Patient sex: M
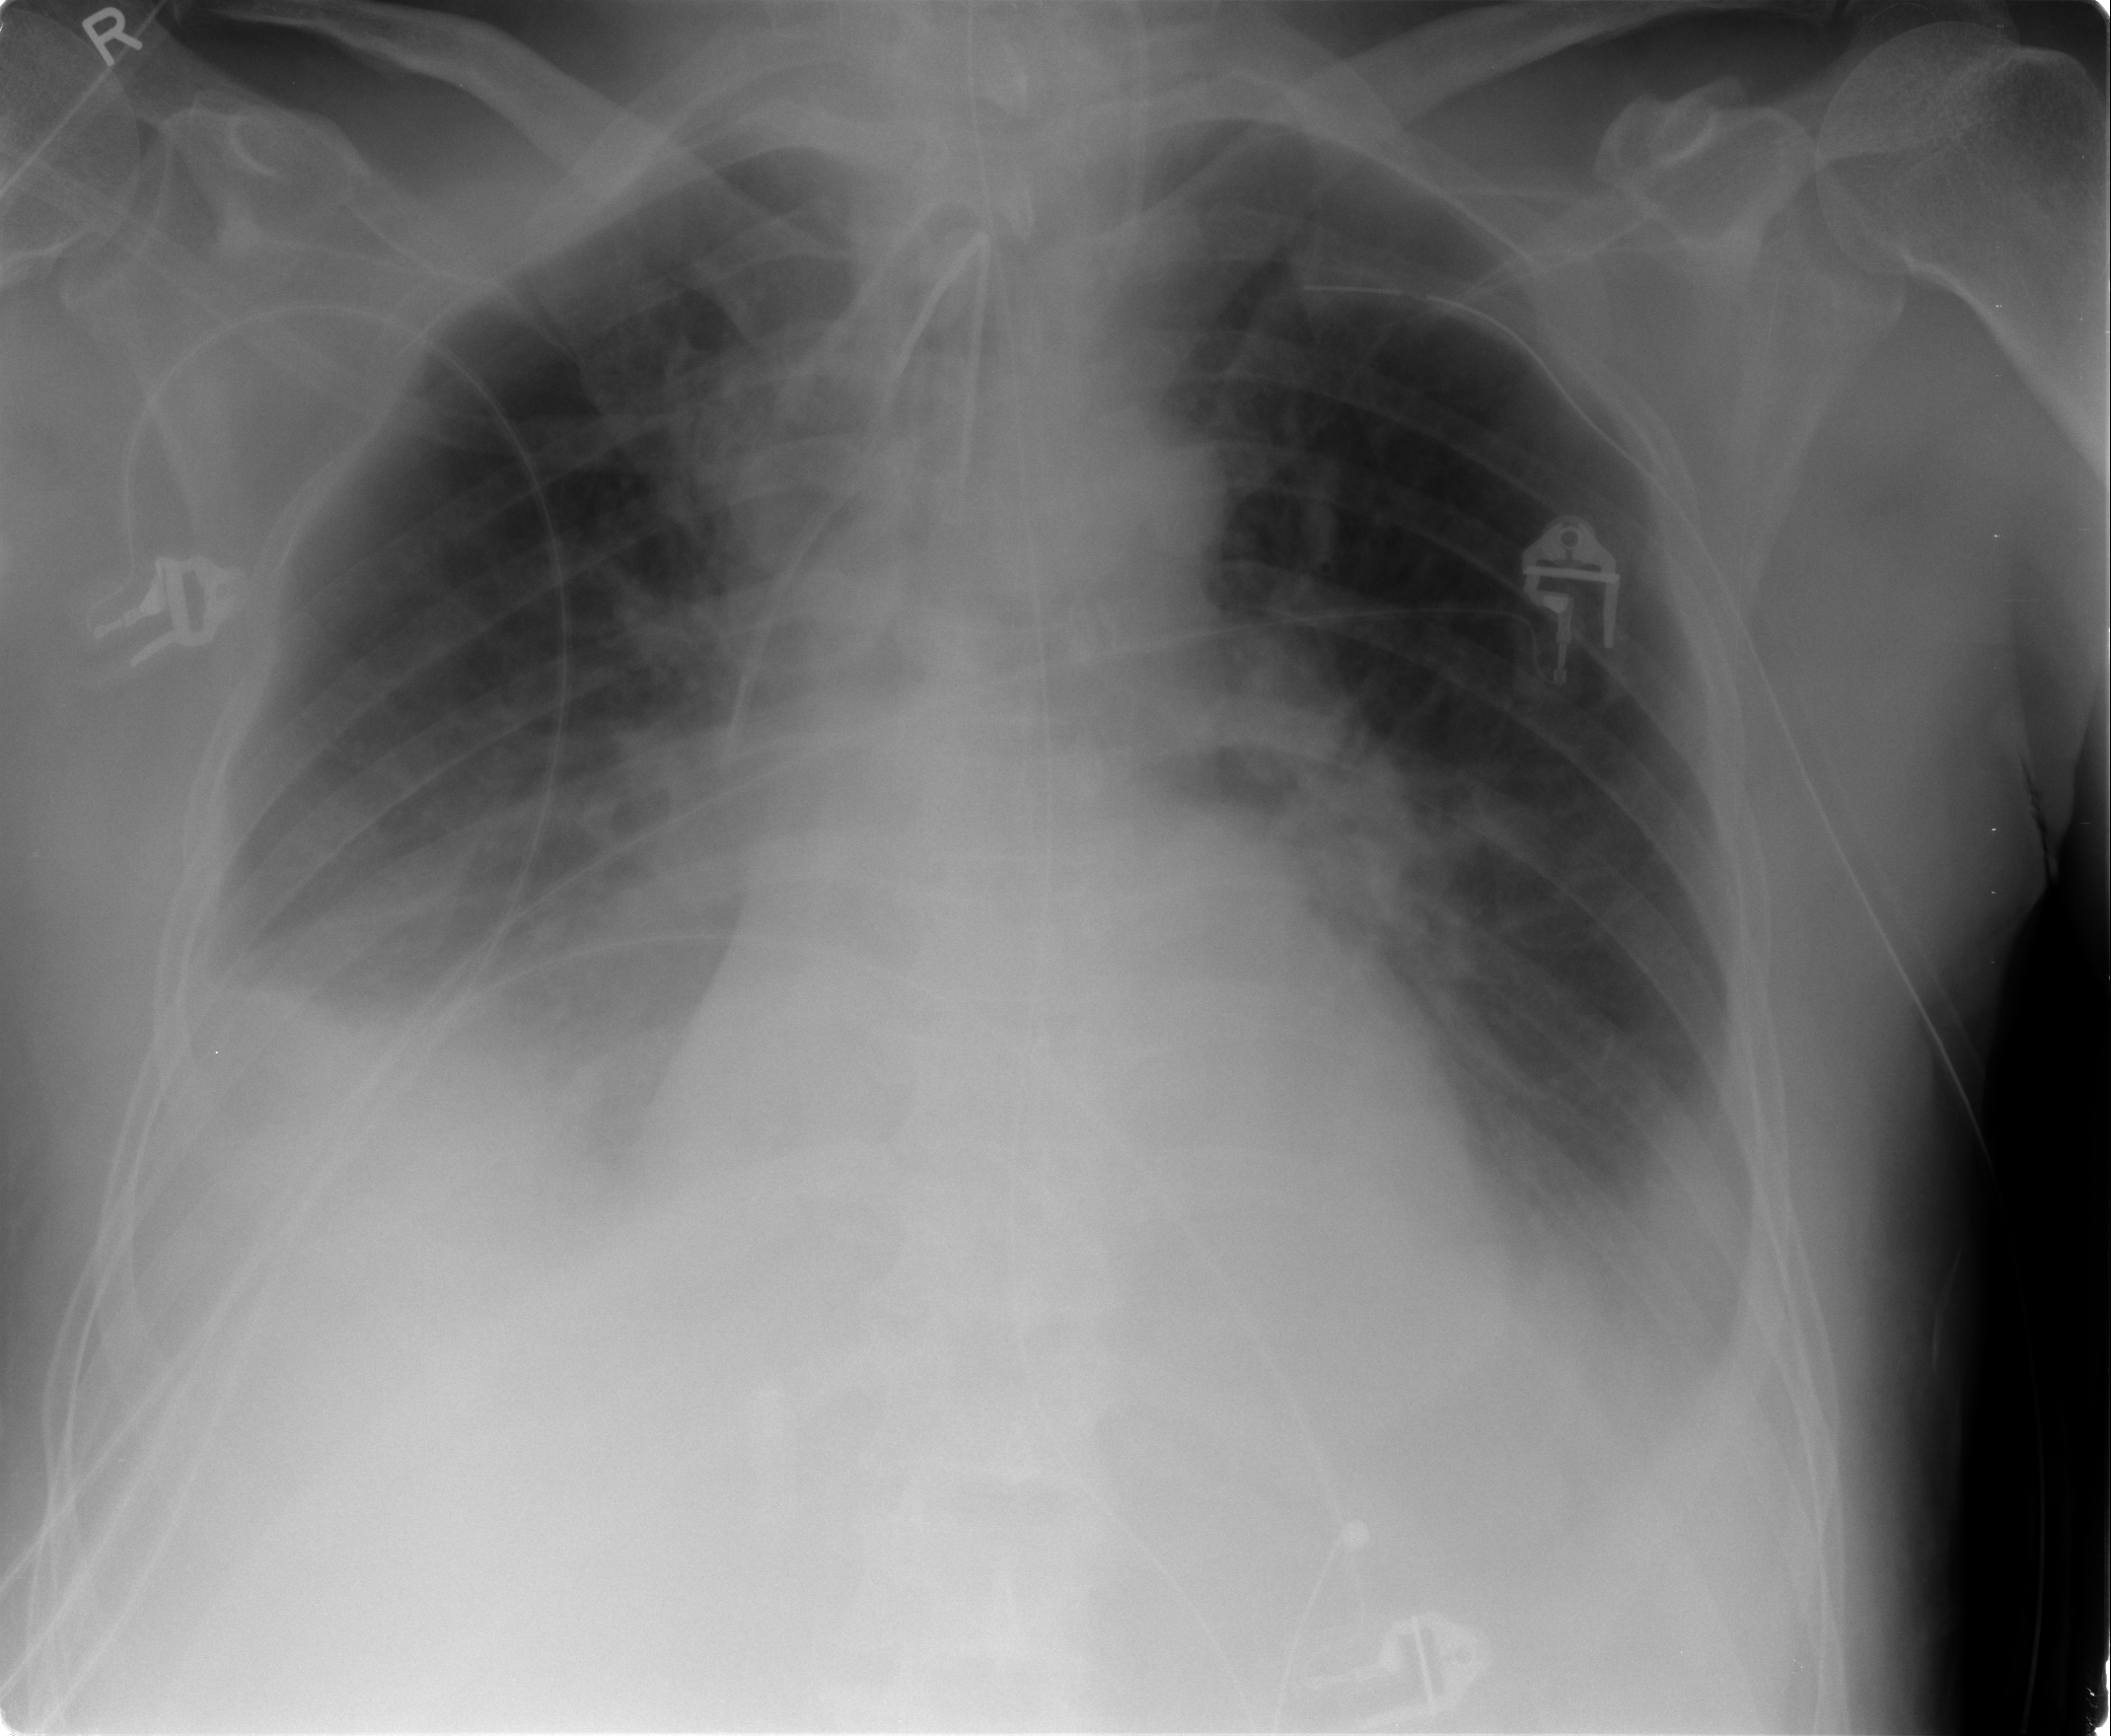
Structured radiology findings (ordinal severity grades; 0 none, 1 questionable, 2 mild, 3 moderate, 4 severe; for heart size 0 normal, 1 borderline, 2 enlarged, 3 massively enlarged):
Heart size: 2
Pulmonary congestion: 3
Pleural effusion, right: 3
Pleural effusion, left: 2
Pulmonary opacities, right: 2
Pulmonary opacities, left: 0
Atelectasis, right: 3
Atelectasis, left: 2